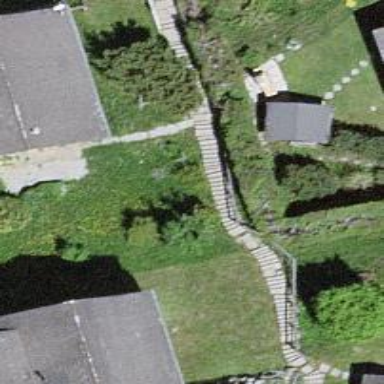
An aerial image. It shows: Set of steps on the road.